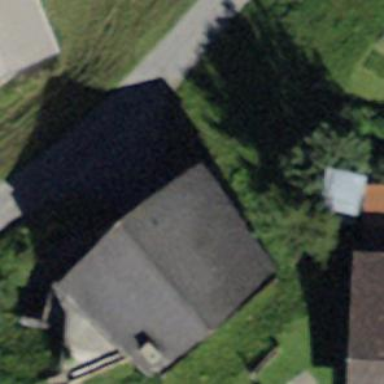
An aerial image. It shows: Building with tile roof.